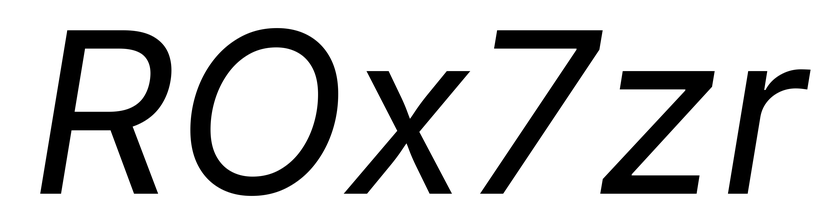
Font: Inter-Italic_Italic